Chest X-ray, PA view. Patient: 48 years old, sex F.
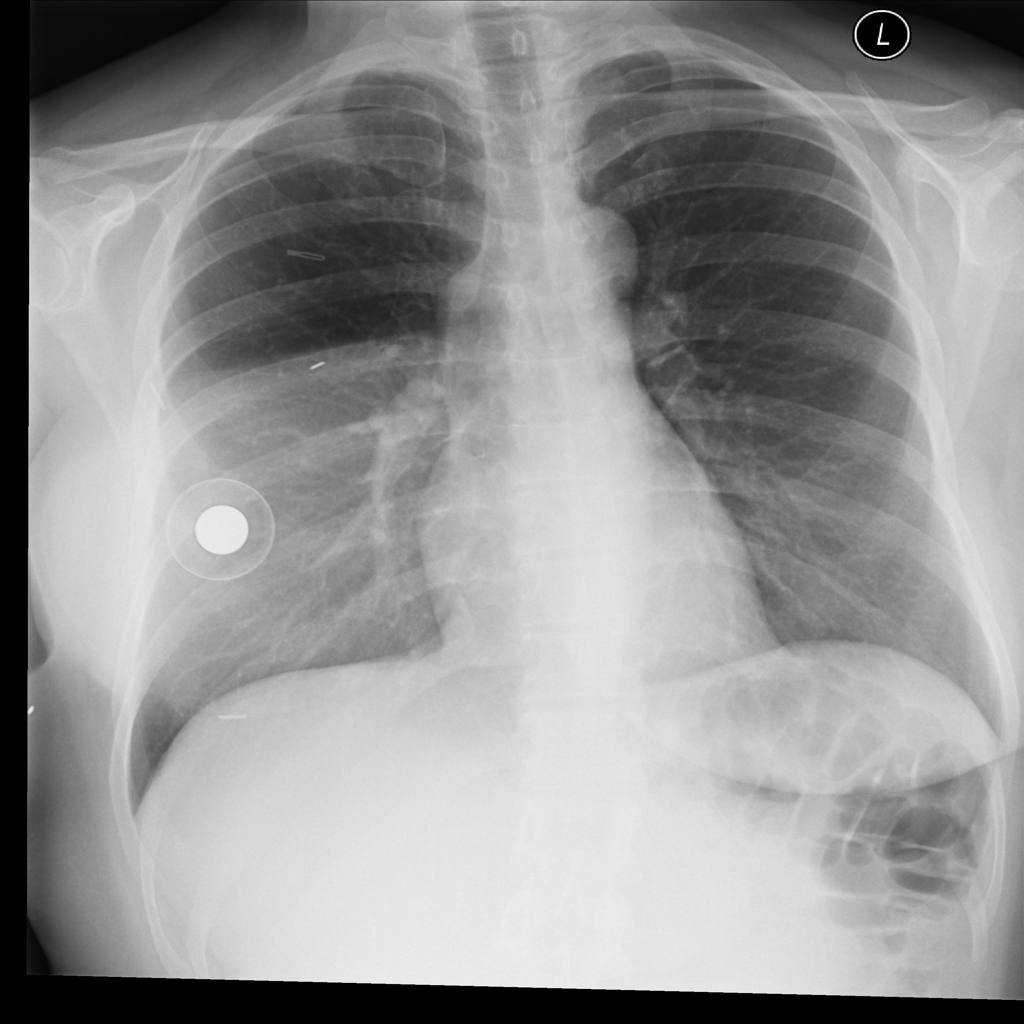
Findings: No Finding